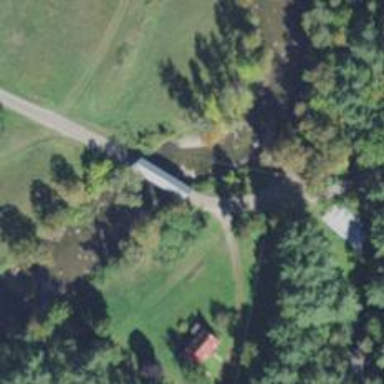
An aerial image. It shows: Covered bridge on residential road.